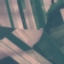
Label: AnnualCrop